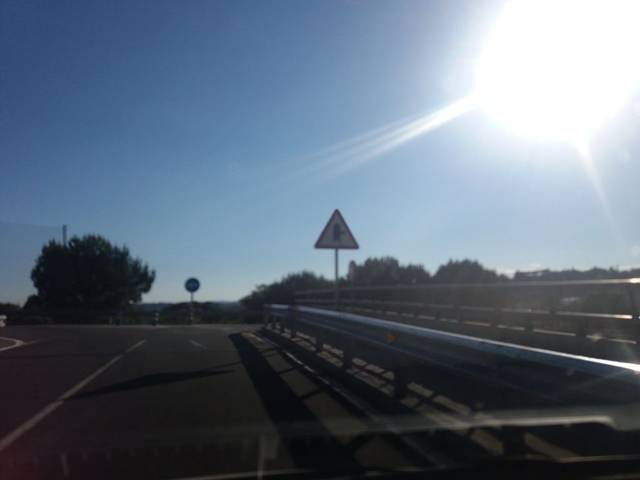
Region: Spain
Coordinates: 40.595, -3.953